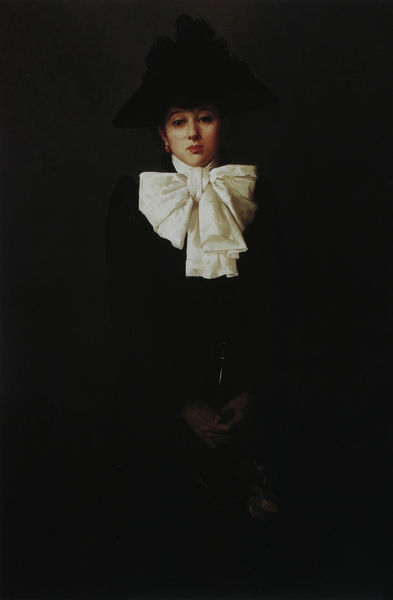
Titel: Junge Dame mit einer Rose
Künstler: Anna Bilinska-Bohdanowicz
Standort: Warschau
Institution: Muzeum Narodowe
Schlagwörter: dunkel, gemälde, mann, schatten, weiß, mädchen, ocker, braun, finger, frau, handschuh, handschuhe, hell, hintergrund, hut, kleid, licht, mund, nase, schmuck, schwarz, blick, dame, rot, schal, tuch, mode, schleife, anzug, jung, wand, augen, falten, gesicht, inkarnat, knoten, kragen, trauer, bildnis, hals, hände, portrait, porträt, öl, augenbrauen, frontal, lippen, ohren, schminke, traurig, stock, düster, tüll, gefaltet, witwe, krawatte, halstuch, melancholisch, mimik, junge, knöpfe, fliege, kniestück, knopfleiste, geschminkt, lider, geneigt, foto, knabe, portait, dreispitz, kopfputz, tasche, bekleidung, androgyn, taschen, lischt, schwar, weißs, trauerkleidung, wiß, hintrgrund, fronatl, melankolie, melankolisch, bekelidung, oohrring, wittw